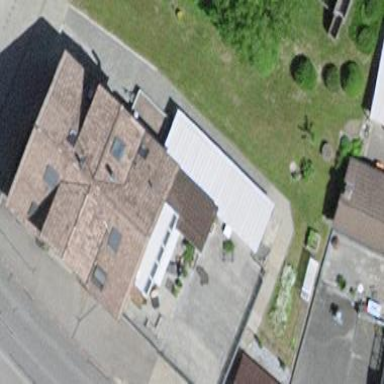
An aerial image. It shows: View of roof of building.